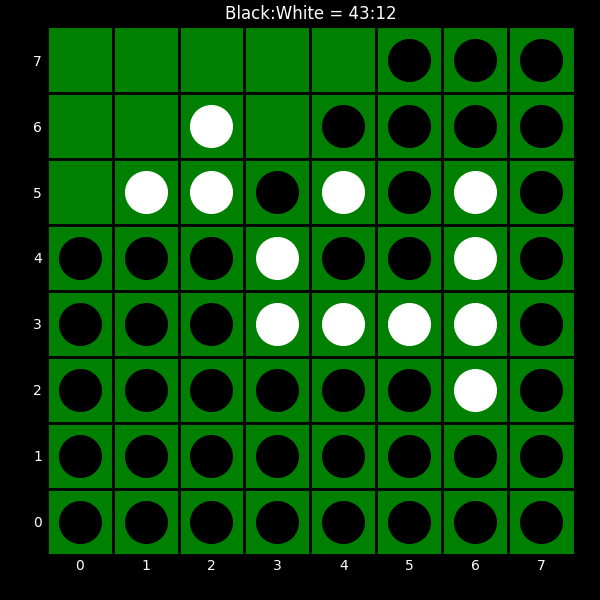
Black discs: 43
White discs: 12